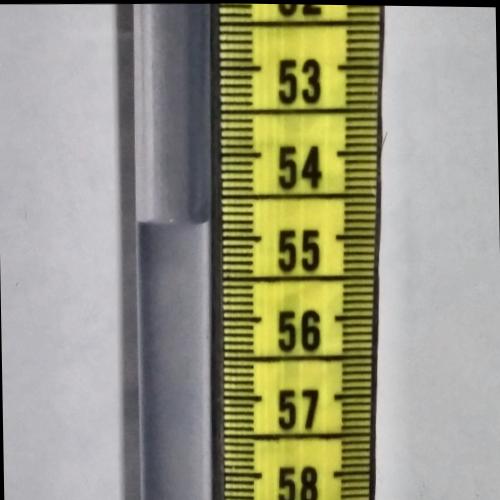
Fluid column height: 54.8 cm